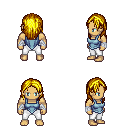
a pixel art fantasy rpg character, male body template, human, tanned skin, blue vest, white pants, blonde long hairstyle, white cloth bandages, four views (front, back, left, right), 2x2 character sprite sheet, small pixel art, hard edges, no anti-aliasing